Aerial crown-view tile of a tropical tree (Barro Colorado Island, Panama), acquired 20240813:
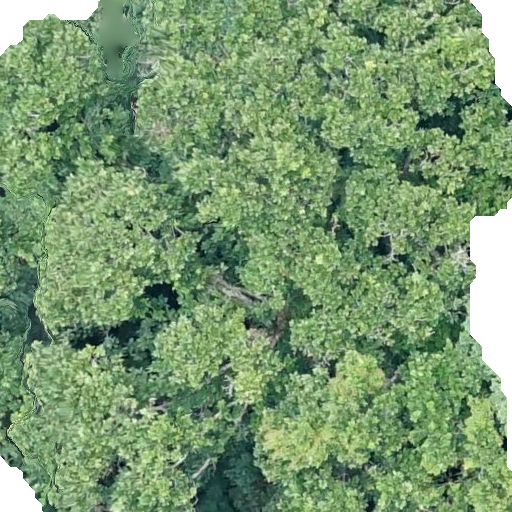
Species: Anacardium excelsum
GBIF accepted scientific name: Anacardium excelsum
Crown area: 440.292 m²